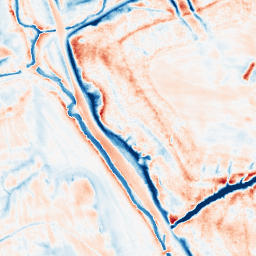
Category: trend_removal
Decomposition family: local_polynomial
Decomposition parameters: window_size: 21
degree: 2
Upsampling method: regularized
Upsampling parameters: scale: 2
lambda_reg: 0.01
Upsampling scale: 2